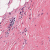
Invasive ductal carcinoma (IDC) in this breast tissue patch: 0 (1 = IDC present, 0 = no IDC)